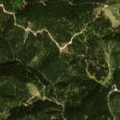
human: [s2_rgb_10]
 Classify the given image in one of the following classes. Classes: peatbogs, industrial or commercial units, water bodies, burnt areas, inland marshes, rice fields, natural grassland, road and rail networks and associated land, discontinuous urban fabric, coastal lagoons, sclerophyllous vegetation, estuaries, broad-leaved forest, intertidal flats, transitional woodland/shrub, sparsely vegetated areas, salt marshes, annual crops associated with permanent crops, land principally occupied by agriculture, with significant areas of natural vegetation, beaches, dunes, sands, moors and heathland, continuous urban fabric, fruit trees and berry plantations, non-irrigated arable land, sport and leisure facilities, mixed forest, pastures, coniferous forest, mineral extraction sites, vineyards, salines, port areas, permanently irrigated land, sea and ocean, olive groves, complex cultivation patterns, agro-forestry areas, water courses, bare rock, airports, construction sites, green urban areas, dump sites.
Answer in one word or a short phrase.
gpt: coniferous forest